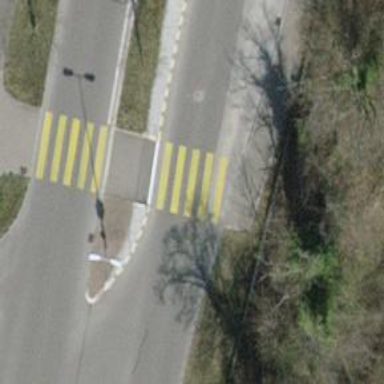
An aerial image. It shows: Footway with asphalt surface and crossing.